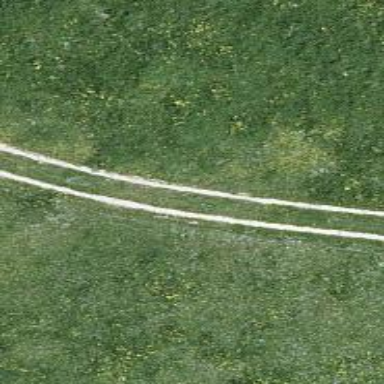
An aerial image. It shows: Track road with grade4 tracktype.